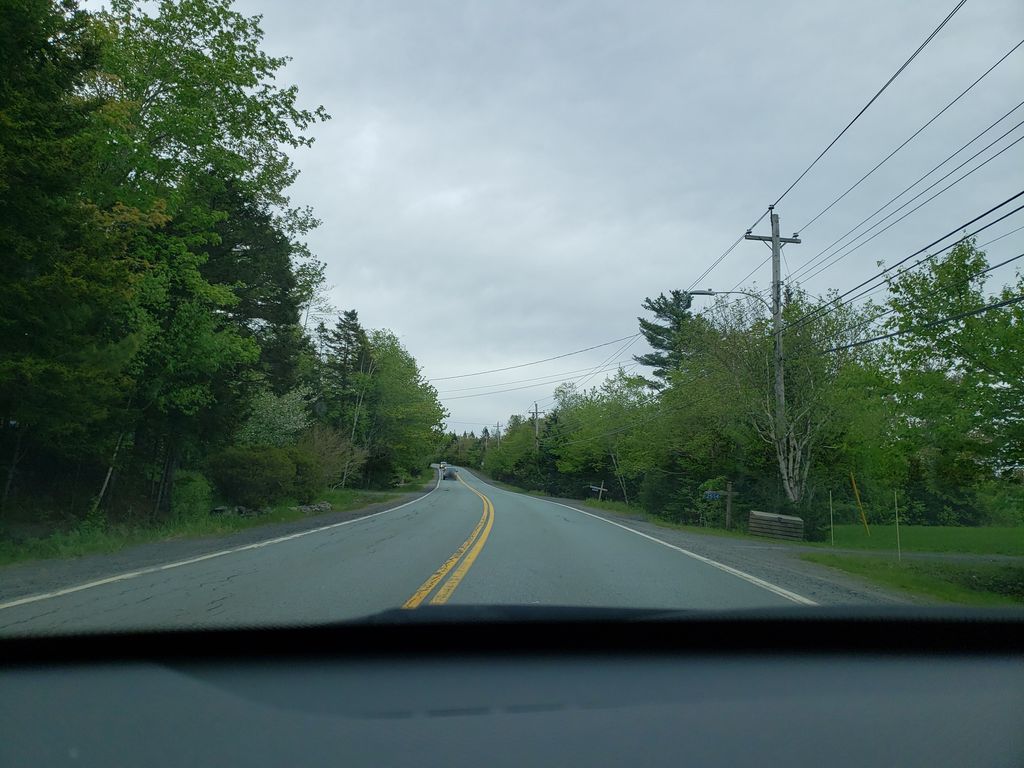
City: halifax